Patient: sex M, age 68
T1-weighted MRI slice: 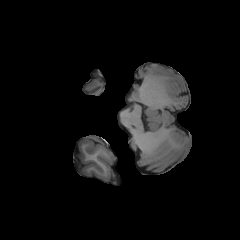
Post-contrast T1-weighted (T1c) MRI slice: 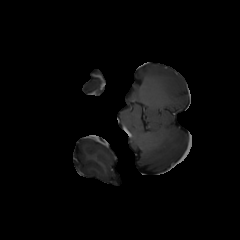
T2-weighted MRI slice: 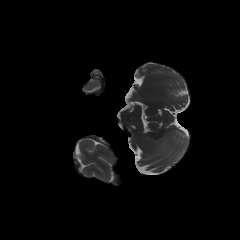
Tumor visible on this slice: no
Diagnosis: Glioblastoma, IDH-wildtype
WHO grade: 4